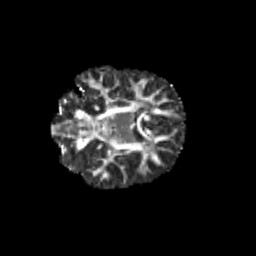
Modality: FA
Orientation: coronal
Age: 10
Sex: female
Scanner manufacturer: siemens
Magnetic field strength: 3 T
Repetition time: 3.8 s
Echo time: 0.07 s